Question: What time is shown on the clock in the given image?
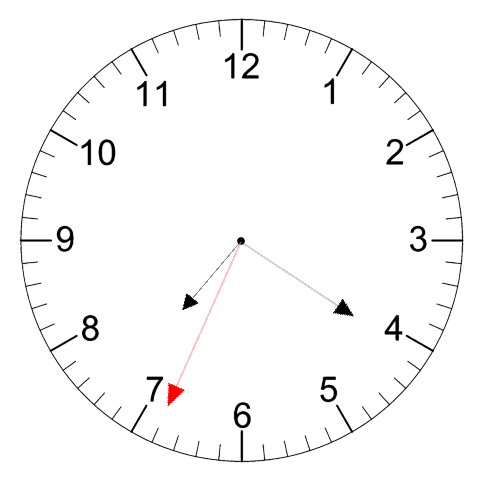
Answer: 07:20:34